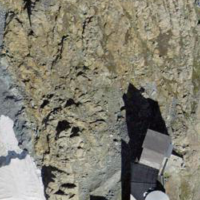
EUNIS habitat code: 48
Species observed at this site:
Prunella collaris